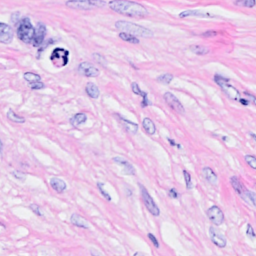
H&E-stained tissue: Breast